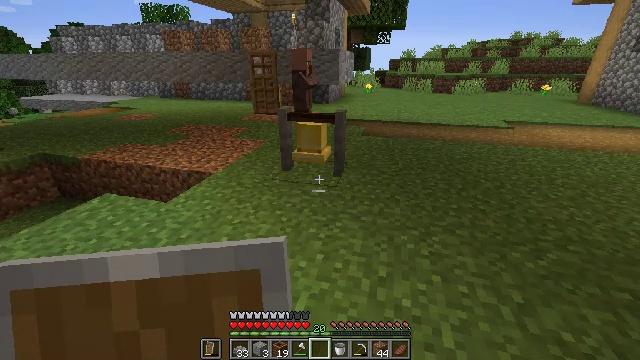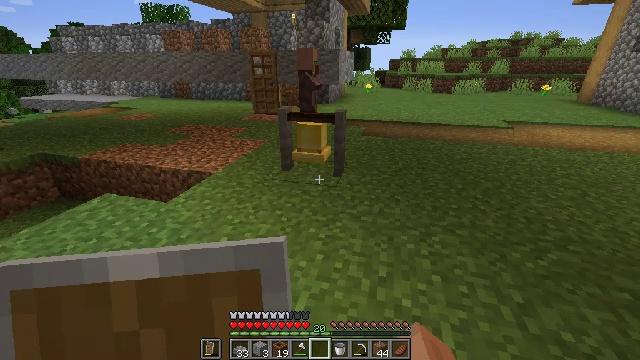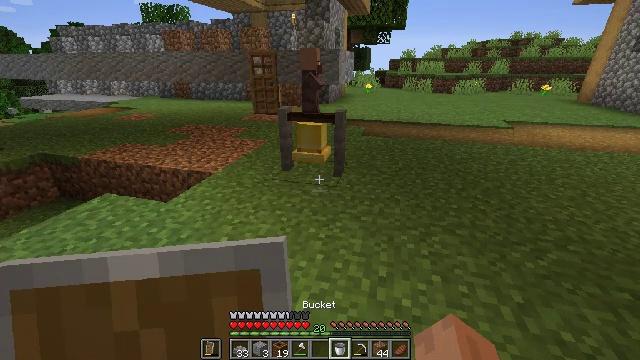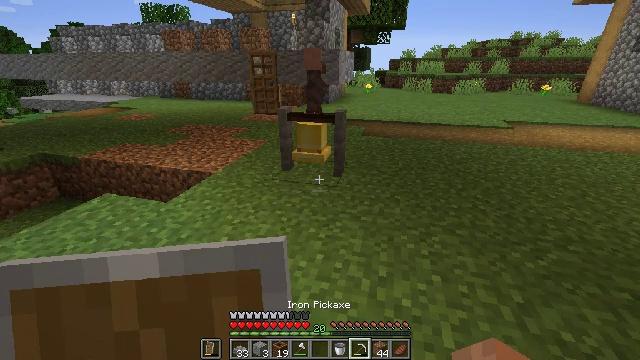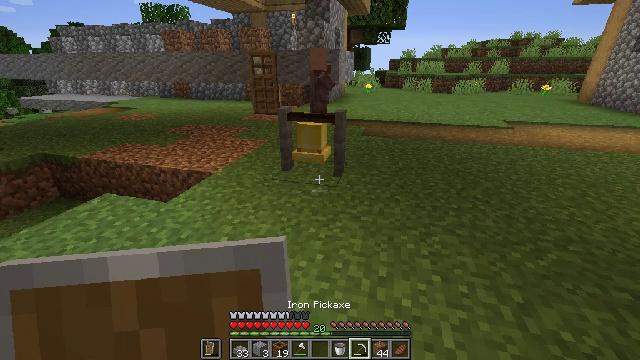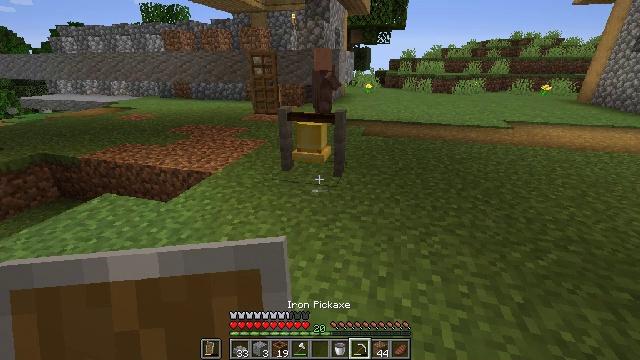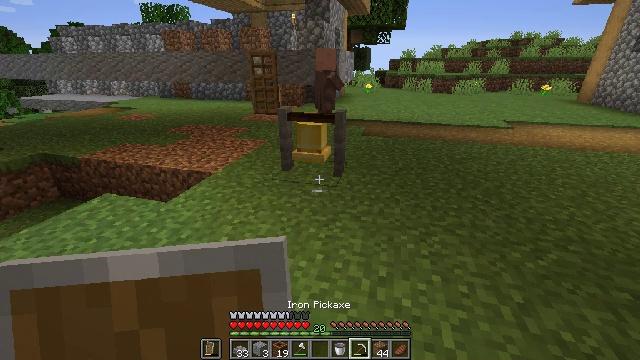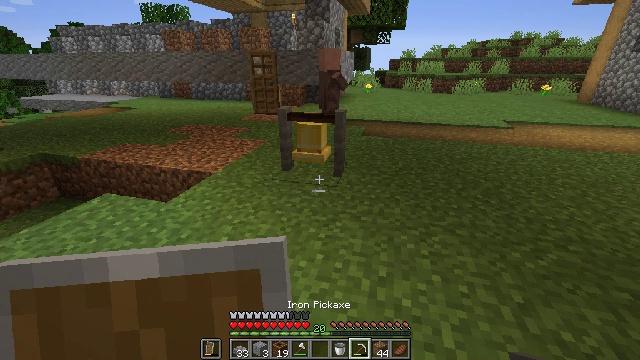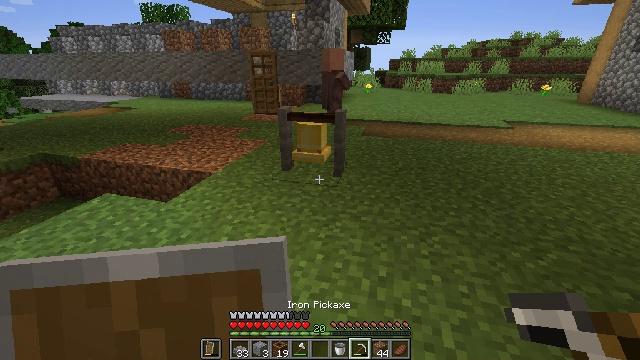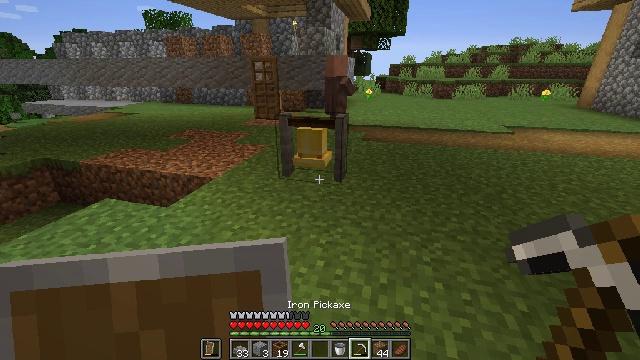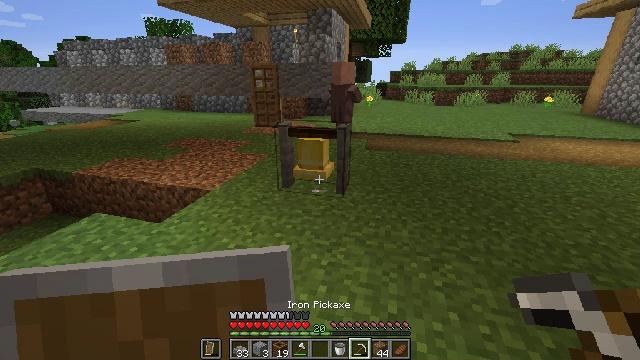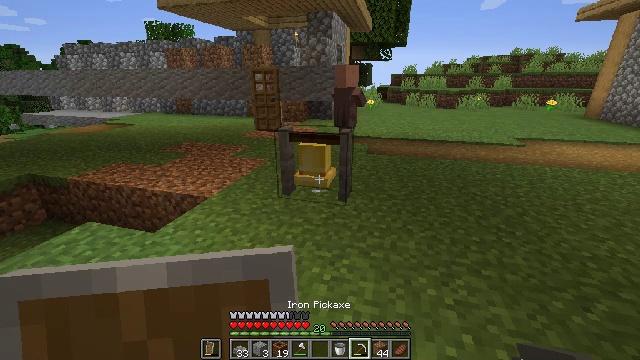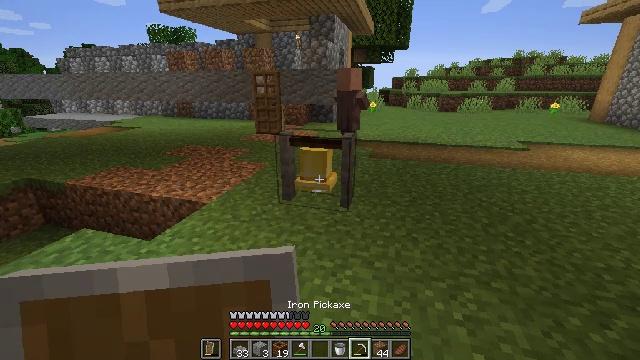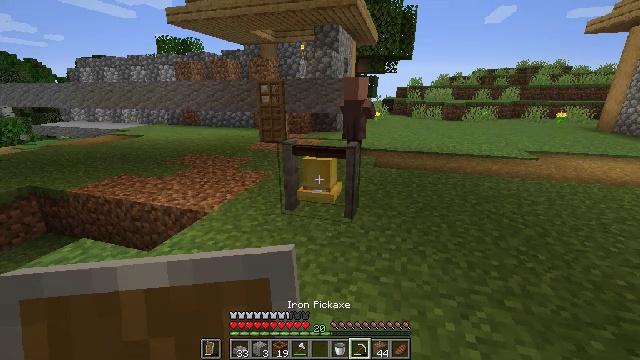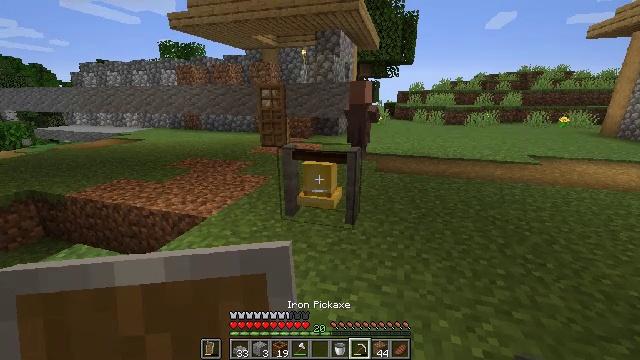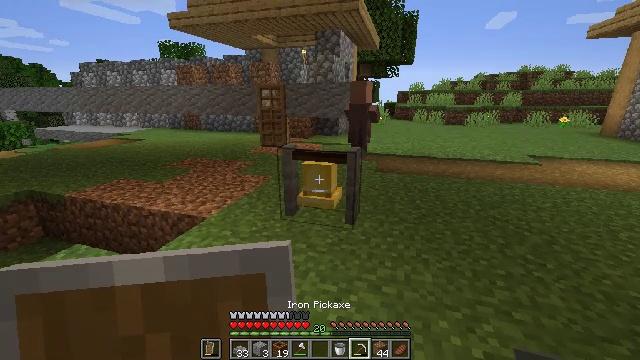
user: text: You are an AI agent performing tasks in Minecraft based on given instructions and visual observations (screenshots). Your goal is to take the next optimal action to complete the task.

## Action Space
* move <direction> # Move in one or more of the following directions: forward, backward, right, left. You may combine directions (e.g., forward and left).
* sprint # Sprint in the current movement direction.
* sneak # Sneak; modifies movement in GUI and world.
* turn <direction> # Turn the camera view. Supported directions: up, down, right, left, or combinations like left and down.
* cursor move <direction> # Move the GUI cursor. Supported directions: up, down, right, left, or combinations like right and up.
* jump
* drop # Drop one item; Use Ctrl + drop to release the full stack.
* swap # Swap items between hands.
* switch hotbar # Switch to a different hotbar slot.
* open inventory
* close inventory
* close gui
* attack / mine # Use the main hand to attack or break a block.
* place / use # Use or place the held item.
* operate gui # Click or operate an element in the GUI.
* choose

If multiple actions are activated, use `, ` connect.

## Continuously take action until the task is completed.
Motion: motion action
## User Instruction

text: Attack the bell to remove it.
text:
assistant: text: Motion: no_op
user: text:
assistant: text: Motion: no_op
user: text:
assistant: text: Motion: no_op
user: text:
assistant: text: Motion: no_op
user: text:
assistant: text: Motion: no_op
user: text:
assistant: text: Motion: no_op
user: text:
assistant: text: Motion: no_op
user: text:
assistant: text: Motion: no_op
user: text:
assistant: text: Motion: move forward, turn up
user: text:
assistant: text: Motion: move forward, turn up
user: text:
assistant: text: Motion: move forward
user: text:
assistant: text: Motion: no_op
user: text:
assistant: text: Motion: turn up
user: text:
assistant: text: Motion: no_op
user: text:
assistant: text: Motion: use / place
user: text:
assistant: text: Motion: use / place
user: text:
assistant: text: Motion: no_op
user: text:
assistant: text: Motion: no_op
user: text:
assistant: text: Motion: no_op
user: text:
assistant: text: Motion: no_op
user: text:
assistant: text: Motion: no_op
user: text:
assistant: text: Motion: no_op
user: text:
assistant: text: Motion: no_op
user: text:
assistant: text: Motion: no_op
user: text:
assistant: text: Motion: no_op
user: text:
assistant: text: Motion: no_op
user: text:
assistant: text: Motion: no_op
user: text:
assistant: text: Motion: no_op
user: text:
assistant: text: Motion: no_op
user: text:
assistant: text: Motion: no_op